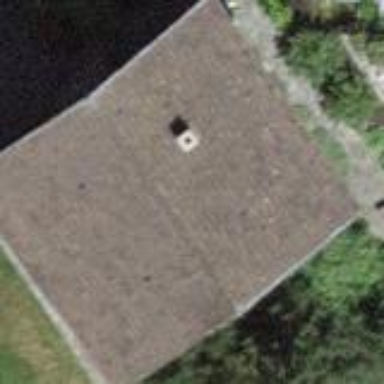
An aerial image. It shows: Residential building with gabled roof.